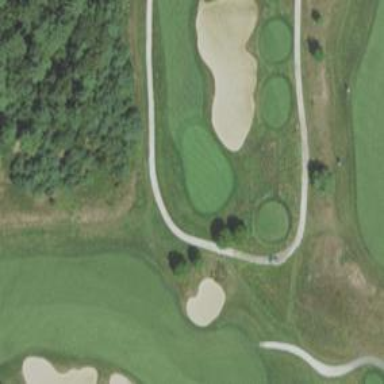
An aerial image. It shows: View of golf hole.